Interaction volume radius: 5 \u00c5
Interaction volume height: 35 \u00c5
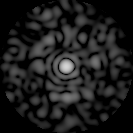
Disorder parameter: 0.8478